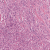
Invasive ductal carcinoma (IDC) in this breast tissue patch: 1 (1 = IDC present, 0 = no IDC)